Field crop: maize
Growth stage: 2
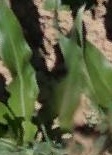
Species: maize